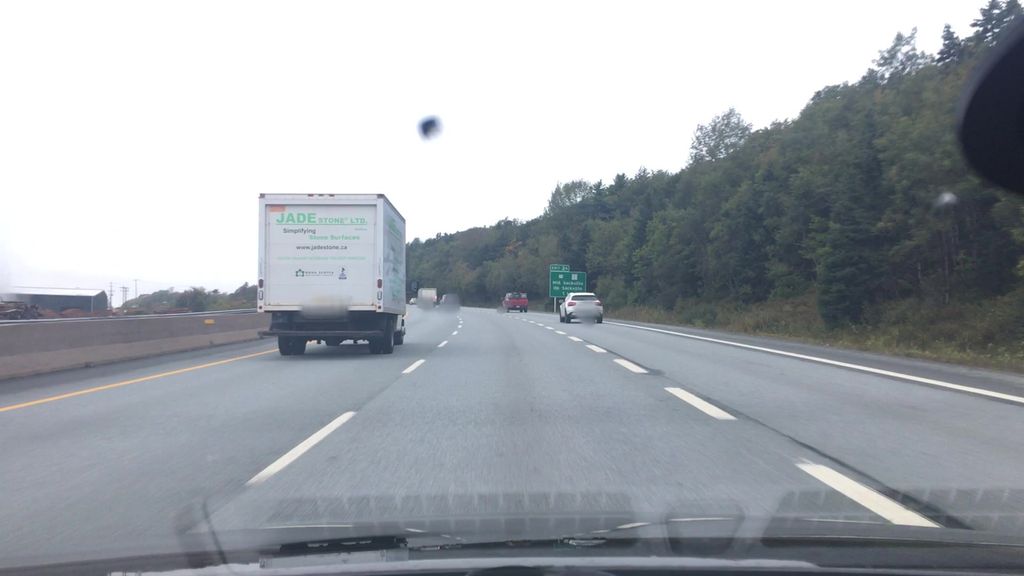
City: halifax